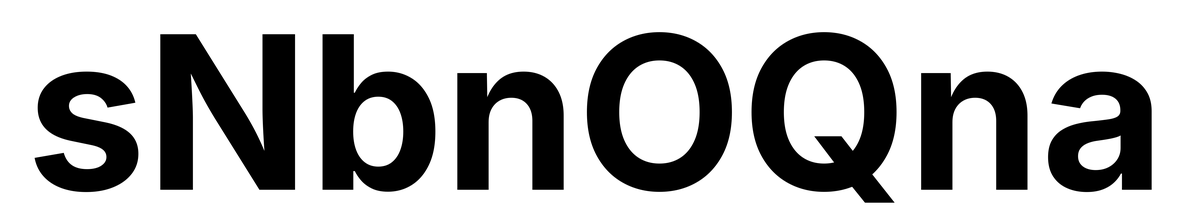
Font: Inter_Bold